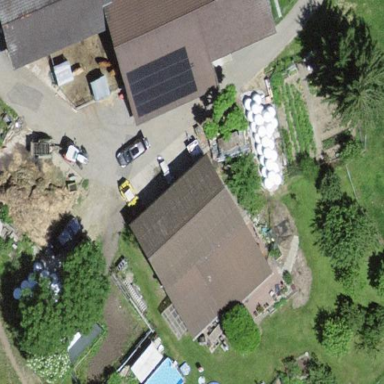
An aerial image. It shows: Farmyard area.